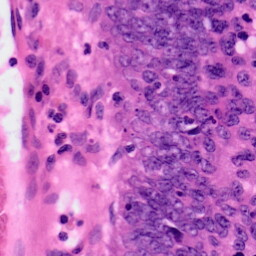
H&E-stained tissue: Colon